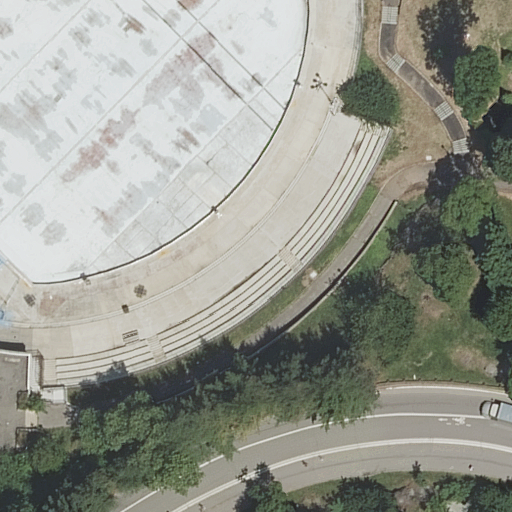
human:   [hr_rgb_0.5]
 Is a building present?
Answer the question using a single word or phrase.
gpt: yes

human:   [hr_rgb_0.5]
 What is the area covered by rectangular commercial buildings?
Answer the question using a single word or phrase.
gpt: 0m2

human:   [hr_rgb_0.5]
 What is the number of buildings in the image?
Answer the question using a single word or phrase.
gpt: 1

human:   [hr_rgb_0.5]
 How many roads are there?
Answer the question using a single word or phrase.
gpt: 12

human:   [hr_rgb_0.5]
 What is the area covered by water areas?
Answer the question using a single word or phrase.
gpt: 2742m2

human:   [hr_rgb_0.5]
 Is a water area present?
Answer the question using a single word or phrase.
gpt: yes

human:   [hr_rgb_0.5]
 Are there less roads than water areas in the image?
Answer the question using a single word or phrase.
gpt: no

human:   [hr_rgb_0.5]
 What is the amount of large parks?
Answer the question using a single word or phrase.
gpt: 1

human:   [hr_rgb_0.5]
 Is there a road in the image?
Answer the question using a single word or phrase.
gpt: yes

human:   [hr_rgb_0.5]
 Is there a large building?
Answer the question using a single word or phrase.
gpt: yes

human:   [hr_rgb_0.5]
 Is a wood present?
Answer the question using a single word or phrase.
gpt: yes

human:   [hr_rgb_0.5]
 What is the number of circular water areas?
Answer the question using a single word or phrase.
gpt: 0

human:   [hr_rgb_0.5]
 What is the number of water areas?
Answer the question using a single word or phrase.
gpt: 1

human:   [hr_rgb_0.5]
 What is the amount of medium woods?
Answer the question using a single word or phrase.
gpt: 0

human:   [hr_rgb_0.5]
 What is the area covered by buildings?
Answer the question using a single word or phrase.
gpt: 1833m2

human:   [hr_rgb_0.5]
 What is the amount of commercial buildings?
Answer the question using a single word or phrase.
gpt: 0

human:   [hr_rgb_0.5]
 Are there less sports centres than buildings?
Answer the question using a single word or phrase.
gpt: no

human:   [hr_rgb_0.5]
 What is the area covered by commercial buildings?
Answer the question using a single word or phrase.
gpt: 0m2

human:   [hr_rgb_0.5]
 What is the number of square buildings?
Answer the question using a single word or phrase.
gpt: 0

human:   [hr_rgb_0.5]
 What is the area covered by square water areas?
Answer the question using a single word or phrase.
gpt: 0m2

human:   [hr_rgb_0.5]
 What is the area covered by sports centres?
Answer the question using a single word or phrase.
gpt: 698m2

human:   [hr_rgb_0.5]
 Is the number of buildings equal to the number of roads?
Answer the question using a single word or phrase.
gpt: no

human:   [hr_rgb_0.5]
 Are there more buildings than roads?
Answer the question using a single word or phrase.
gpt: no

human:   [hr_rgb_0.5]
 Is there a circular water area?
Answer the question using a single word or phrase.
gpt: no

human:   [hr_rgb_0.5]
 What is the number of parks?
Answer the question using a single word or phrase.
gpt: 1

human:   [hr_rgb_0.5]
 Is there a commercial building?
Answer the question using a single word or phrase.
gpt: no

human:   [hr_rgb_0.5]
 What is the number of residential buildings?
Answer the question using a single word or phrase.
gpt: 1

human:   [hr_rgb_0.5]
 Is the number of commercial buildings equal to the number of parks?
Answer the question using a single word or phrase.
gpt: no

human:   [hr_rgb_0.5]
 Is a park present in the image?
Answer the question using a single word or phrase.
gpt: yes

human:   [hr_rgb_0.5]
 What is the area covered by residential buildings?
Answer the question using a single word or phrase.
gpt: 1833m2

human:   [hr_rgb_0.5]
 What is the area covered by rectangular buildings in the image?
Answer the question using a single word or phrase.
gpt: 0m2

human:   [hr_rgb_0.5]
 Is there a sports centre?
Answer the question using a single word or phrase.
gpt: yes

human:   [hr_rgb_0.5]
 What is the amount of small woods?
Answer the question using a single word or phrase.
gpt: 0

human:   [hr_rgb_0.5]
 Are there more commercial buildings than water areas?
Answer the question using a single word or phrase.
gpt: no

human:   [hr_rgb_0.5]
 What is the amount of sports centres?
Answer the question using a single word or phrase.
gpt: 1

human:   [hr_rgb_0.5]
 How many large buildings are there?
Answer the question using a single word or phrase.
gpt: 1

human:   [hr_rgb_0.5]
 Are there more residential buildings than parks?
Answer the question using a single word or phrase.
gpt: no

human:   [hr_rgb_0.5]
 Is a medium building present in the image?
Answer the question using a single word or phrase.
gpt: no

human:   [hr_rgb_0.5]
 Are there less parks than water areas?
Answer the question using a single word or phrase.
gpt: no

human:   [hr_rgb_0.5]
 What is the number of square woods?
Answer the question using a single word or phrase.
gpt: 0

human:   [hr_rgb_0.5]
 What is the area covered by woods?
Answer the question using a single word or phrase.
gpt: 9790m2

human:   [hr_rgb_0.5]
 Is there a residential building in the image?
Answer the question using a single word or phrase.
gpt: yes

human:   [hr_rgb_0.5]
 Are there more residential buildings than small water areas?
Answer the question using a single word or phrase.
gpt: yes

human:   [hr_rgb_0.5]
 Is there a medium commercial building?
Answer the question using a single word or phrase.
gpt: no

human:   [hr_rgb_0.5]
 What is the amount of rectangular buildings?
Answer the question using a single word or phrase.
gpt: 0

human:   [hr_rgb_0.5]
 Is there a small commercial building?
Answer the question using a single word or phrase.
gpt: no

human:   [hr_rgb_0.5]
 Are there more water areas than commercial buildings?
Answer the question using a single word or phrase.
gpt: yes

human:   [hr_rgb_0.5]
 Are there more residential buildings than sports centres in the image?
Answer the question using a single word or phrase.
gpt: no

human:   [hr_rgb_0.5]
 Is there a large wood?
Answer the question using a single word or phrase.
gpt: yes

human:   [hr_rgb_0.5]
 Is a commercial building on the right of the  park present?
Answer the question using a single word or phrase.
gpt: no

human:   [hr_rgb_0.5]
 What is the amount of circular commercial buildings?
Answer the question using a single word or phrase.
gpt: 0

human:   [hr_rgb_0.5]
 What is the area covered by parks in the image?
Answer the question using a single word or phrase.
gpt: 10633m2

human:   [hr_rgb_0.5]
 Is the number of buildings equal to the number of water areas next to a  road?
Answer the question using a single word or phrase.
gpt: yes

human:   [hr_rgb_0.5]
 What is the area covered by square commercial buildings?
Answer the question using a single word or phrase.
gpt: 0m2

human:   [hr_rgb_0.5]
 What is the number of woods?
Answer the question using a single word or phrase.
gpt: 1

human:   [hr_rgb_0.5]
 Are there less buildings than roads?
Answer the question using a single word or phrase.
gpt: yes

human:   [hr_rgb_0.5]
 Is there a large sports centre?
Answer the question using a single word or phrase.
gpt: yes

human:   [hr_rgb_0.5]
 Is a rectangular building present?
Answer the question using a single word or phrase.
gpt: no

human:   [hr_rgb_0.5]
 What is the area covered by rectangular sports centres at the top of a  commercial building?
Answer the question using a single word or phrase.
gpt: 0m2

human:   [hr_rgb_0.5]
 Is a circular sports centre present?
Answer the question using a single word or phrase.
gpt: no

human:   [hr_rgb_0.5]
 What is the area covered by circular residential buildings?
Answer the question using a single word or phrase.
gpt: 0m2

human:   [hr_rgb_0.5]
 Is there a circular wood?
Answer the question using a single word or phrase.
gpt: no

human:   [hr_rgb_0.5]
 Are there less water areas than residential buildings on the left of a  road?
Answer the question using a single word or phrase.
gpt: no

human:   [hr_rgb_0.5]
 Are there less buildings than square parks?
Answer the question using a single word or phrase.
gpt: no